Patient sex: M
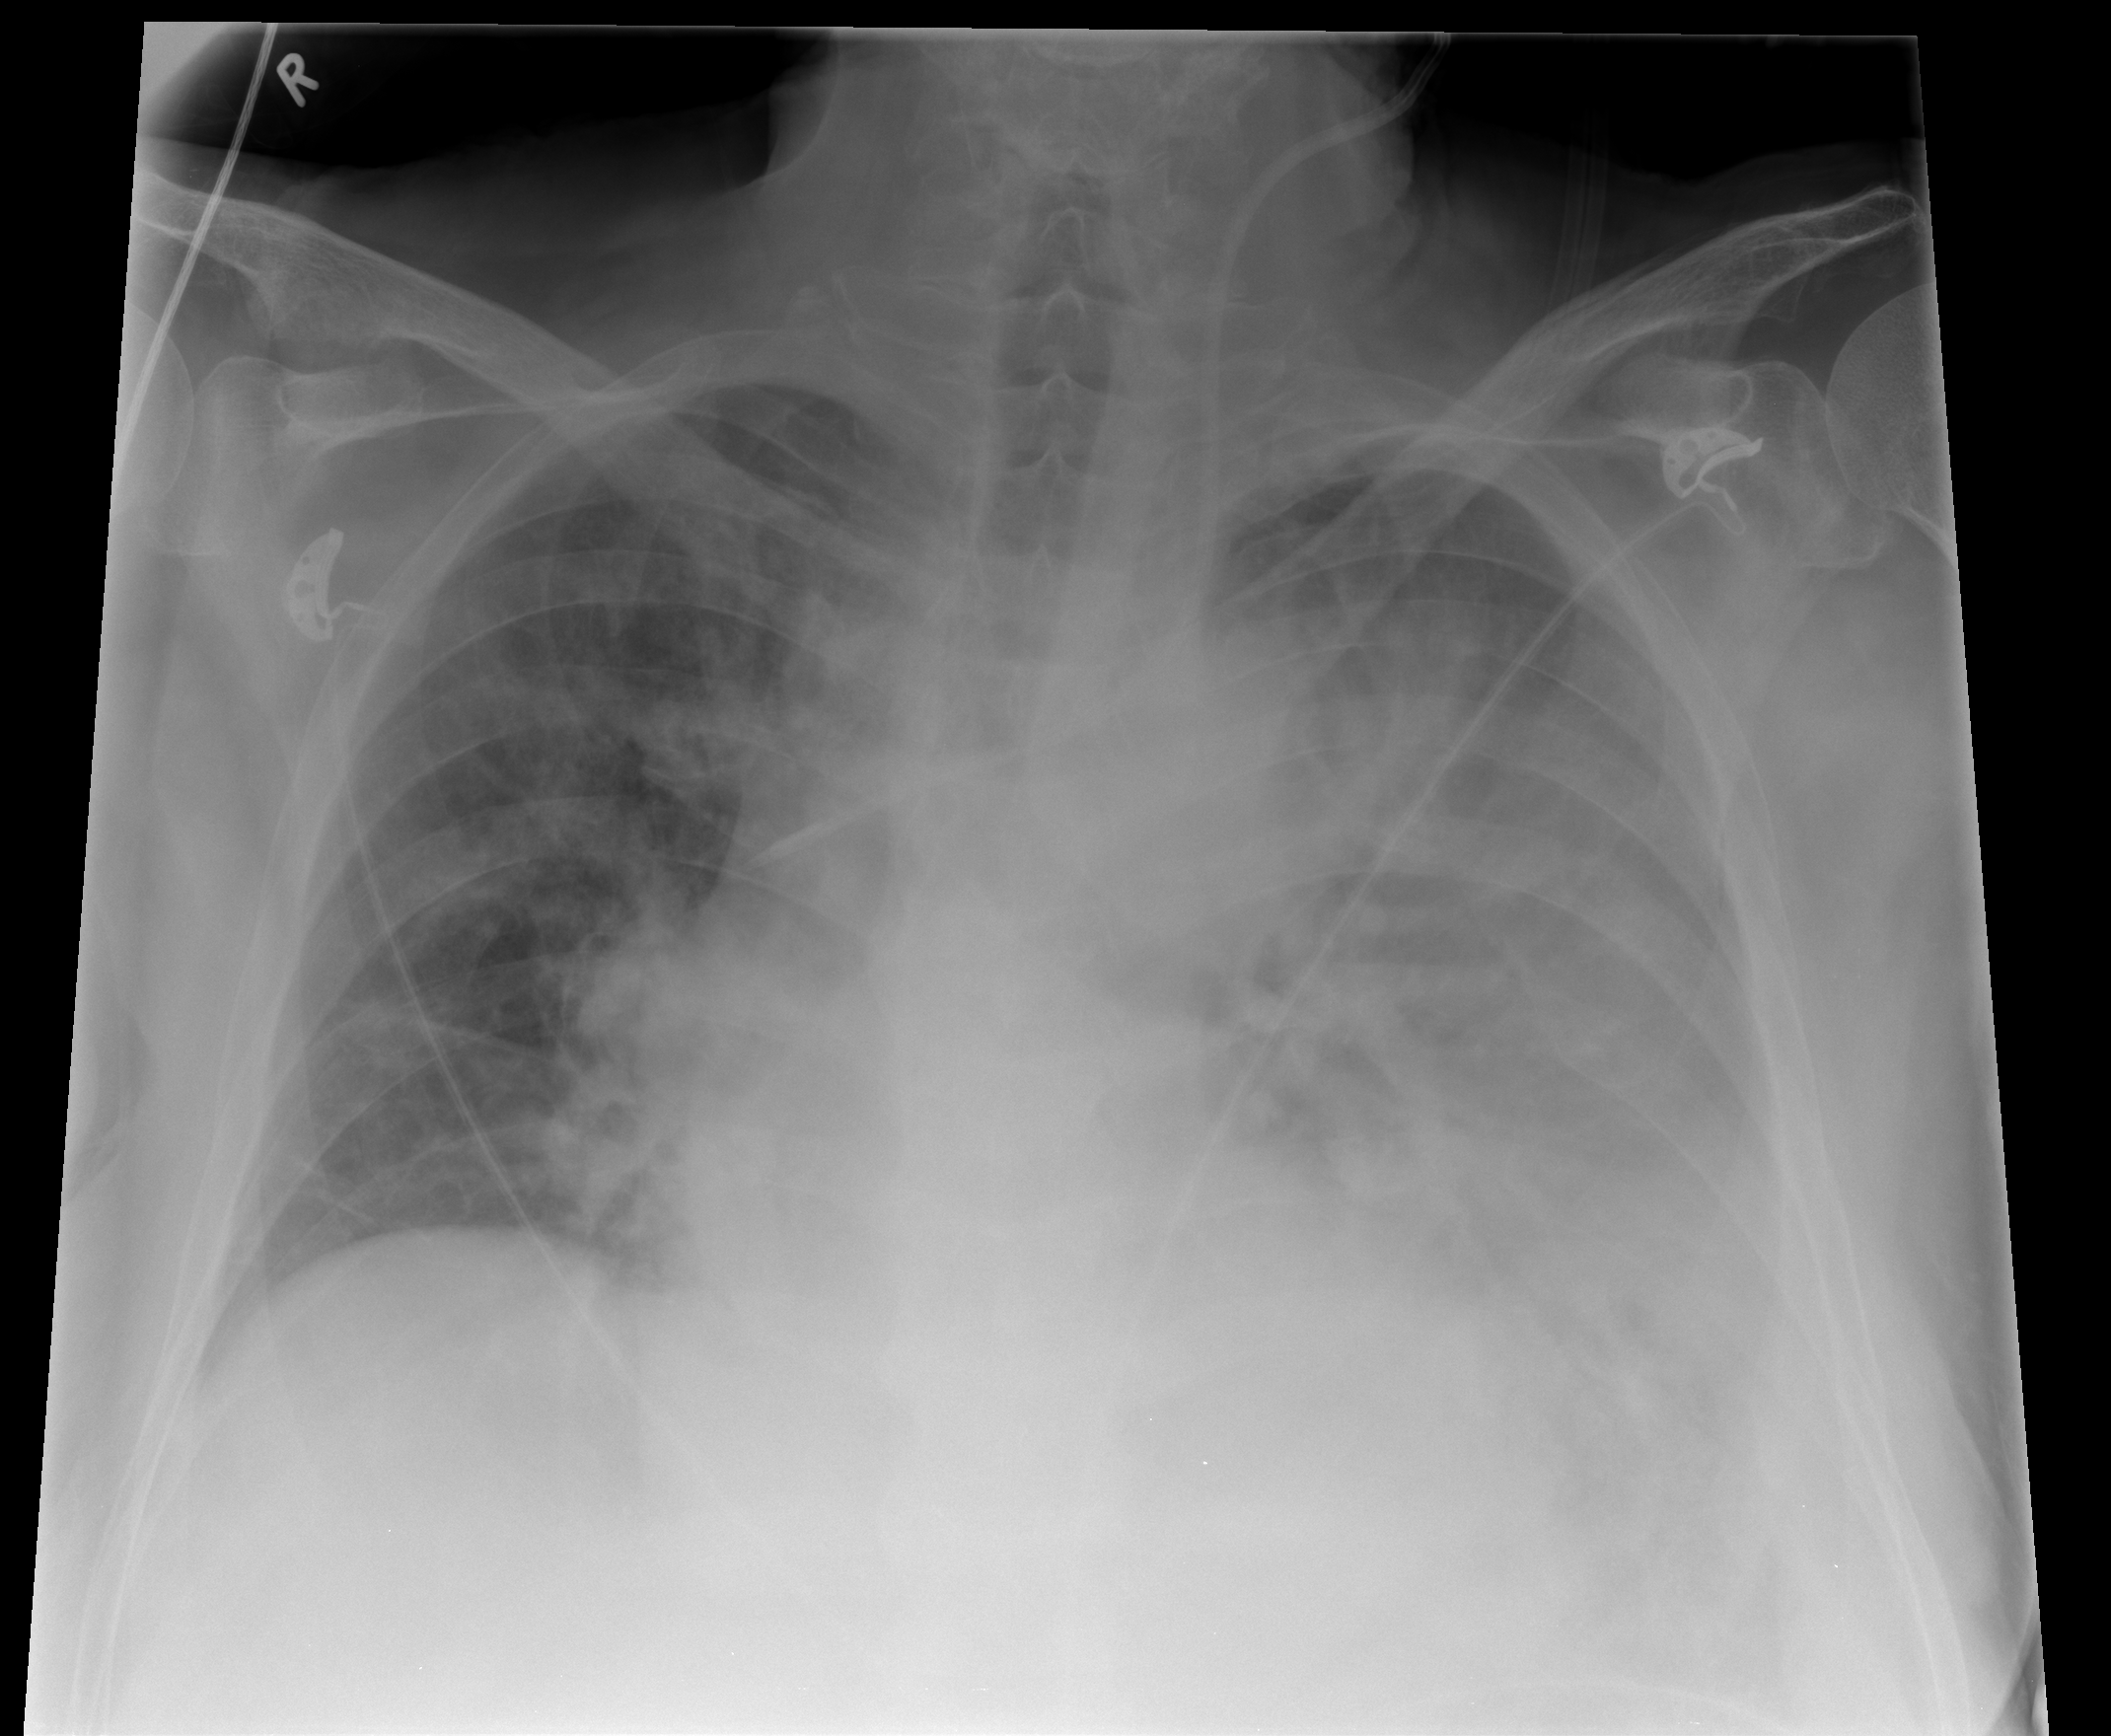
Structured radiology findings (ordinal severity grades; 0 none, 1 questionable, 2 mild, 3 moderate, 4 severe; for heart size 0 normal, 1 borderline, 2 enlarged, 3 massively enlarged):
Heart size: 2
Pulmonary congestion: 3
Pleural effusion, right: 1
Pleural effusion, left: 3
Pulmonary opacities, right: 2
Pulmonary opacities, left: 2
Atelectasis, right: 2
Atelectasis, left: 4